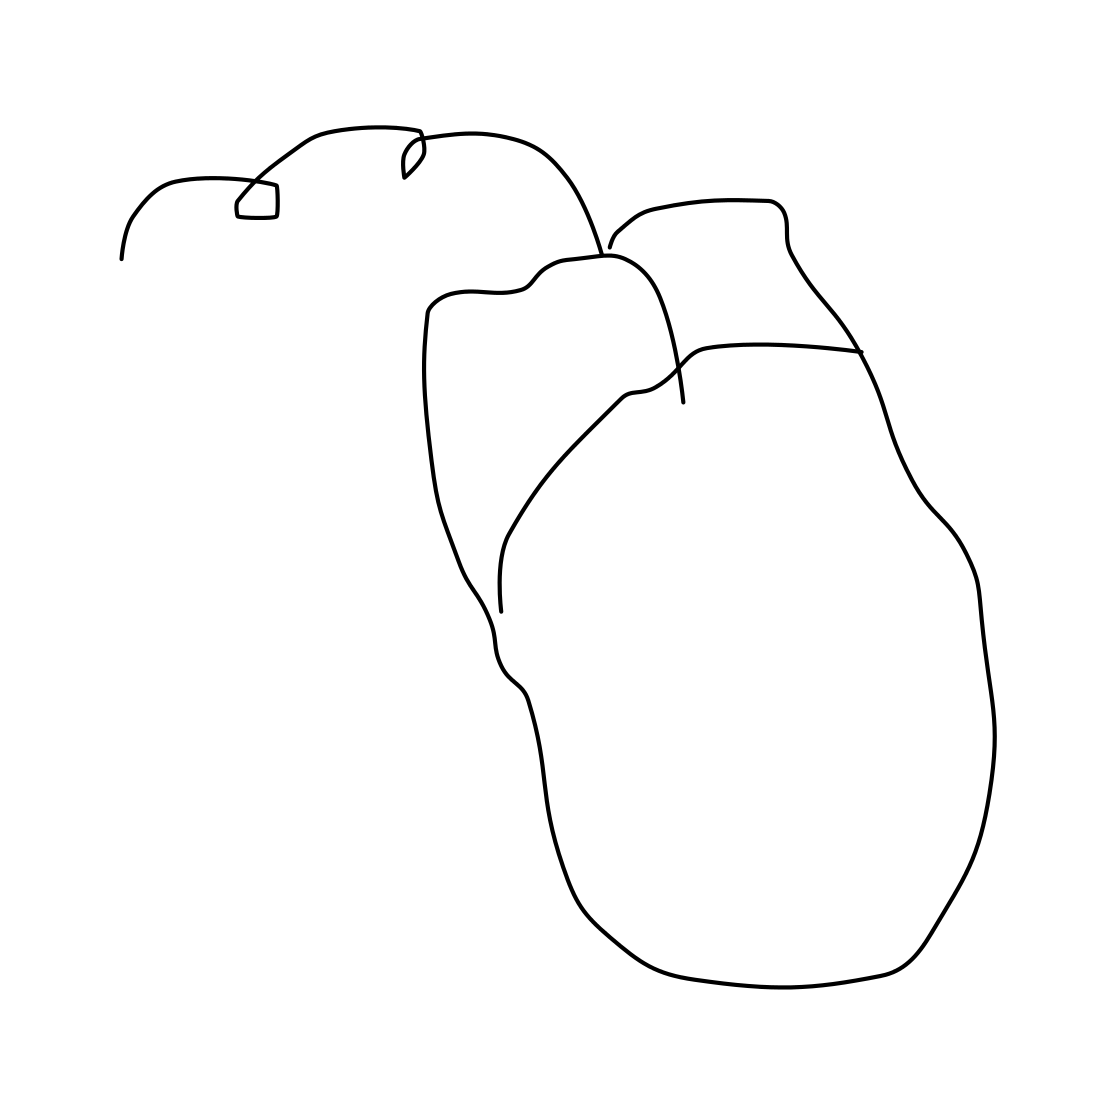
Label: computer-mouse